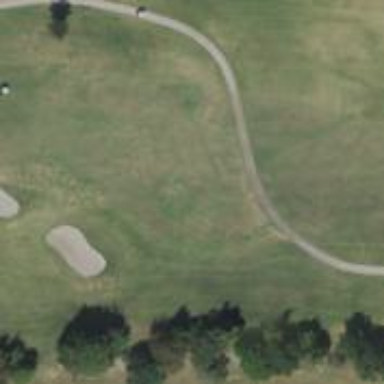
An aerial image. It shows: Golf hole.